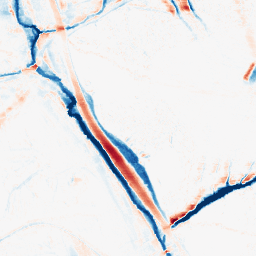
Category: morphological
Decomposition family: morphological_ellipse
Decomposition parameters: operation: average
width: 10
height: 20
Upsampling method: regularized
Upsampling parameters: scale: 2
lambda_reg: 0.001
Upsampling scale: 2